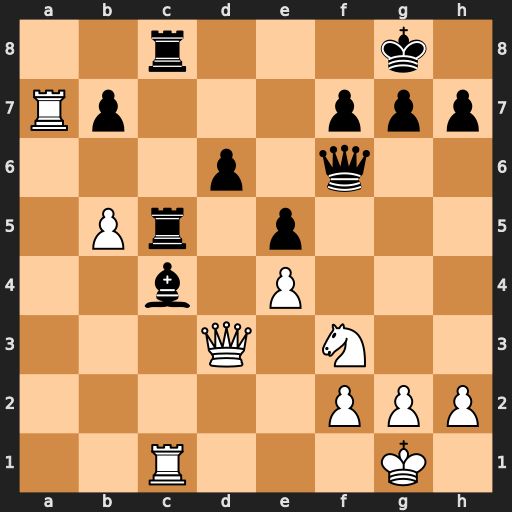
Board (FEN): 2r3k1/Rp3ppp/3p1q2/1Pr1p3/2b1P3/3Q1N2/5PPP/2R3K1
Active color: w
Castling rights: -
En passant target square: -
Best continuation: Rxc4 Rxc4 Qxc4